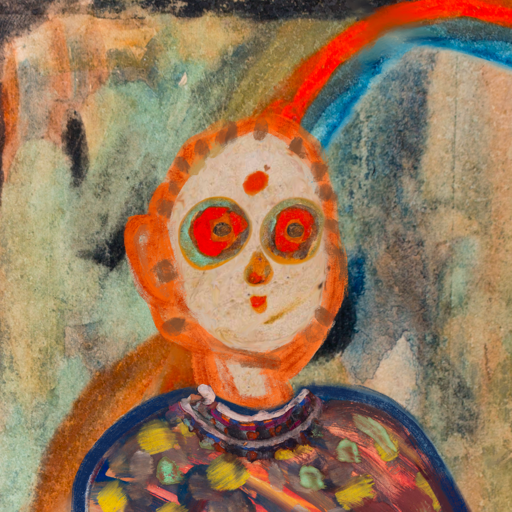
Background: Childish, Head And Neck Front: Rupkatha, Face Front: Sisters, Bust: Mother_And_Son_Mother, Hair Front: Blank, Head Accessory: Blank, Second Necklace: Blank, Necklace: Hypocrite_1, Baby: Blank